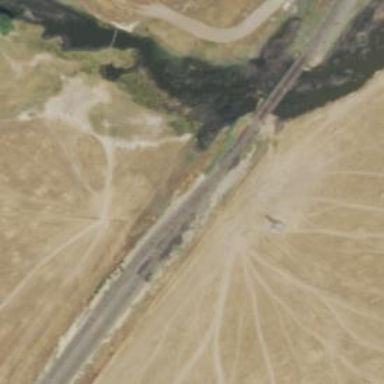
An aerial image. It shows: Disused railway siding.